Question: I'm trying to create a Tkinter GUI that saves all entry box values into a text file, then reads back data from this text file and display them by default when the next session is started. Let's say I have a text file with the following data:
'''
one
two
three
'''
Using the following code:
'''
#!usr/bin/env python
from Tkinter import *
class Tracker(Tk):
def __init__(self, var1, var2, var3):
Tk.__init__(self)
# Create label
app_label = Label(self, text="Enter value")
app_label.pack()
self.entry1 = StringVar()
self.entry1.set(var1)
ent1 = Entry(self,textvariable=self.entry1)
ent1.pack()
self.entry2 = StringVar()
self.entry2.set(var2)
ent2 = Entry(self,textvariable=self.entry2)
ent2.pack()
self.entry3 = StringVar()
self.entry3.set(var3)
ent3 = Entry(self,textvariable=self.entry3)
ent3.pack()
# Track 'delete window' event
self.protocol("WM_DELETE_WINDOW", self.handler)
def handler(self):
f = open("backup.txt", "w")
f.write(self.entry1.get()+'
'+self.entry2.get()+'
'+self.entry3.get())
f.close()
self.destroy()
if __name__ == "__main__":
t = open("backup.txt")
var = t.readlines()
Text1 = var[0]
Text2 = var[1]
Text3 = var[2]
# Initialize GUI
app = Tracker(Text1, Text2, Text3)
app.mainloop()
'''
I get the following box:

My code is supposed to read in the data from the text file and display the entry boxes with pre-defined values from the text file. But it's acting funny. It doesn't save the data correctly
1. I want this GUI to function so that when I edit the data in the entry boxes displayed above, it gets saved (on closing the session) and displayed automatically the next time I run it.
2. Is there a way to do this in a loop so that I can display any number of entry boxes without having to hard-code the entry widgets?
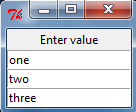
Answer: You can easily create widgets in a loop. Strictly speaking you don't need to create the 'StringVar's for each widget unless you really want to, because you can get and set the widget value using methods on each widget object.
For example:
'''
import Tkinter as tk
class SampleApp(tk.Tk):
def __init__(self, *args, **kwargs):
tk.Tk.__init__(self, *args, **kwargs)
button = tk.Button(text="Save", command=self.save)
button.pack(side="top")
self.widgets = []
for line in ["one","two","three","four"]:
widget = tk.Entry(self)
widget.insert(0, line)
widget.pack(side="top", fill="x")
self.widgets.append(widget)
def save(self):
for widget in self.widgets:
print widget.get()
if __name__ == "__main__":
app = SampleApp()
app.mainloop()
'''